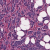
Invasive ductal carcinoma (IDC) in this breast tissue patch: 1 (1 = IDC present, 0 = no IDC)